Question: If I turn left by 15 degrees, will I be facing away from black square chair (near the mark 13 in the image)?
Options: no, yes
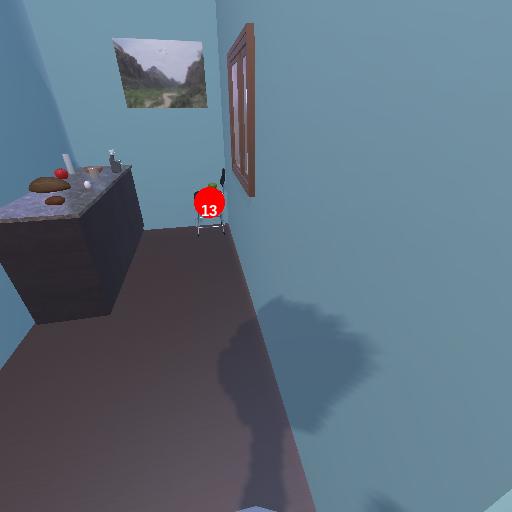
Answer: no